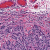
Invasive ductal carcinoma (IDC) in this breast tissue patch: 1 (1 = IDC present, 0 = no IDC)